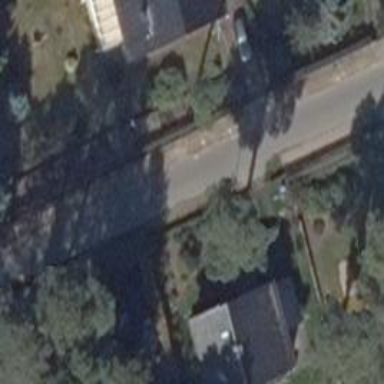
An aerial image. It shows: Driveway leading to service road.